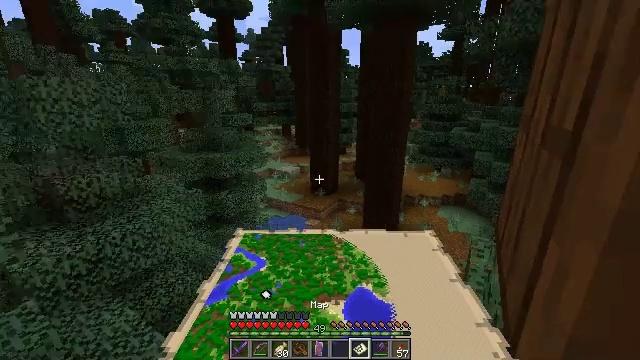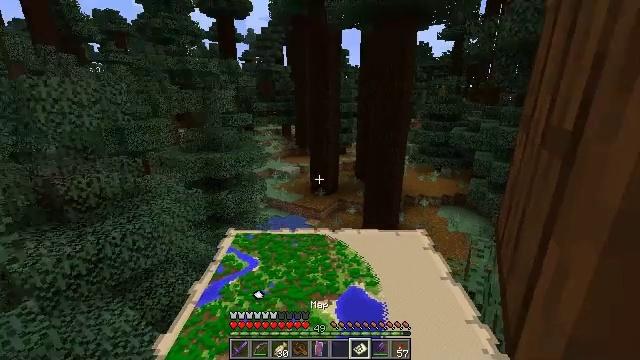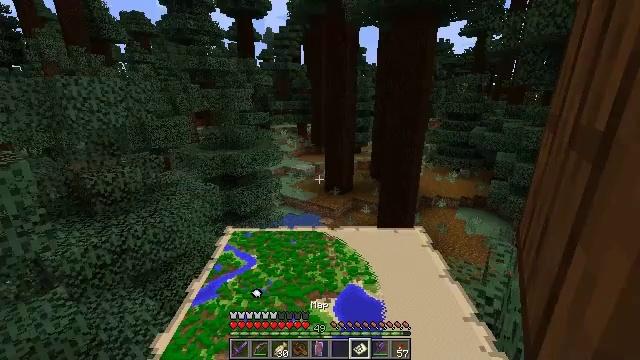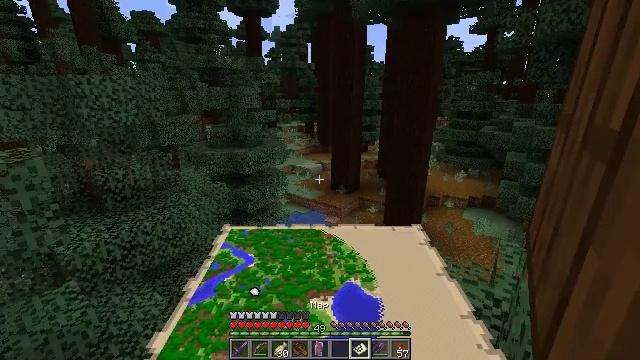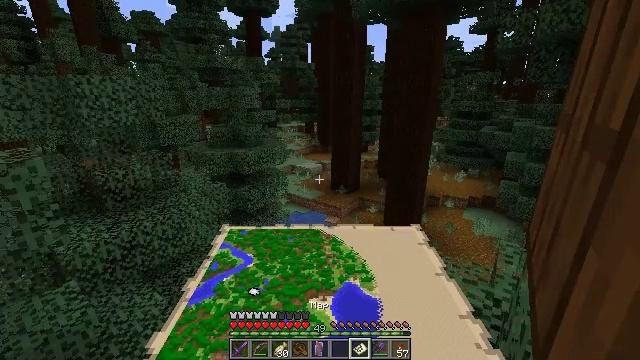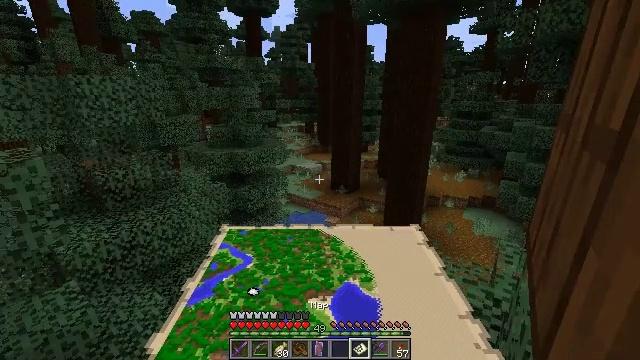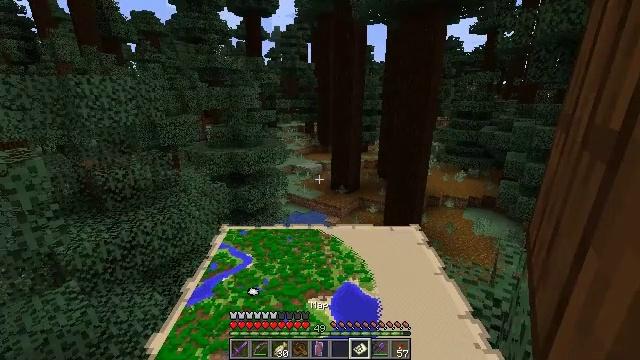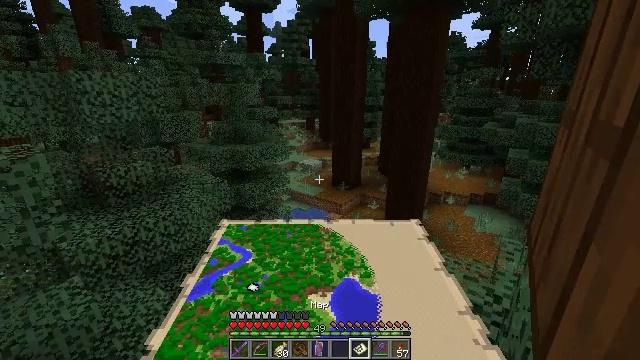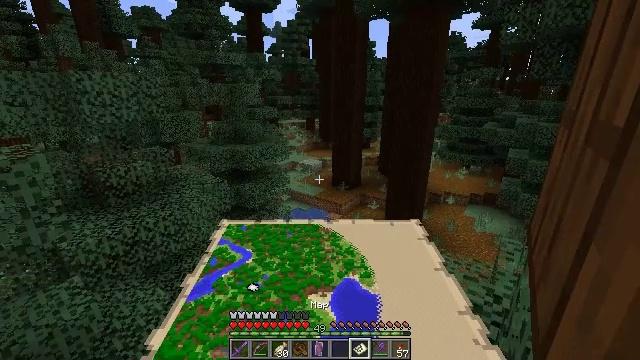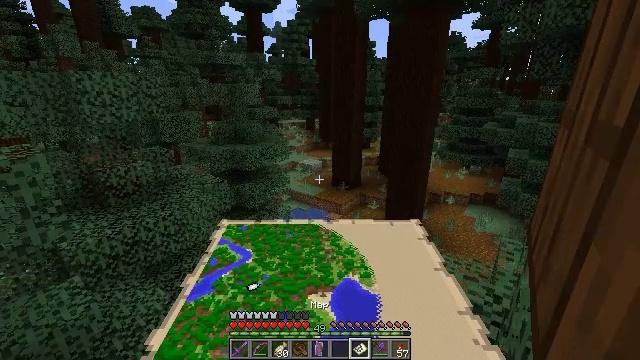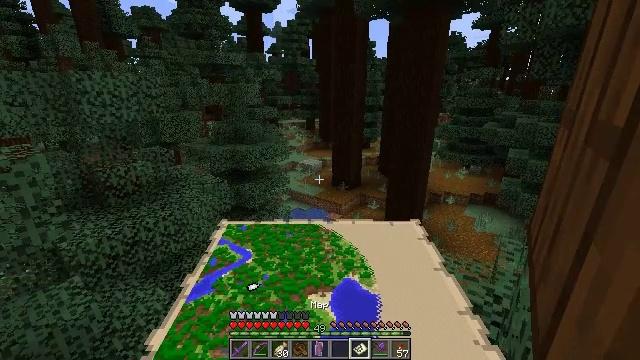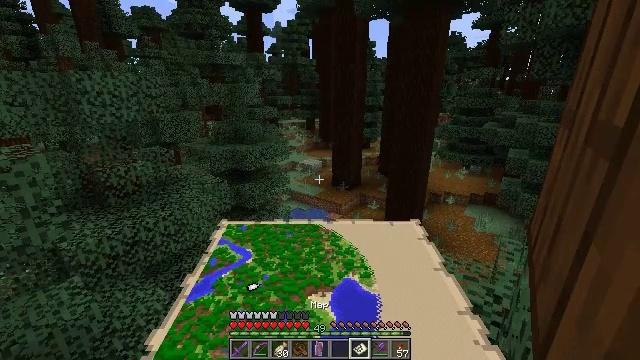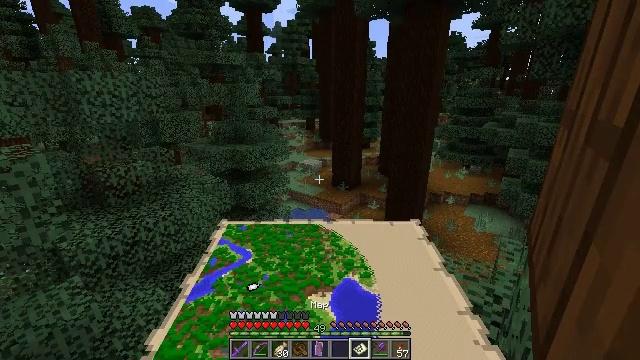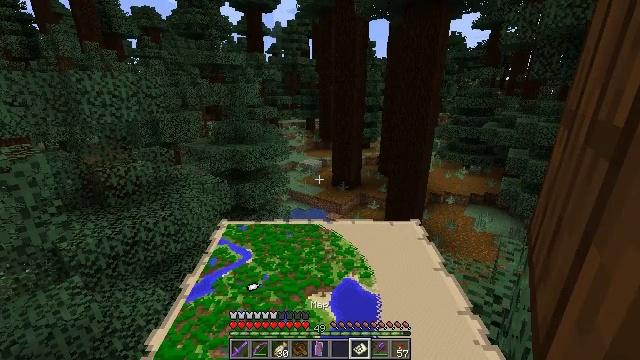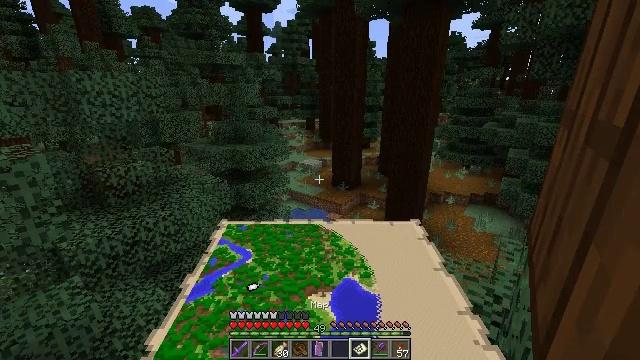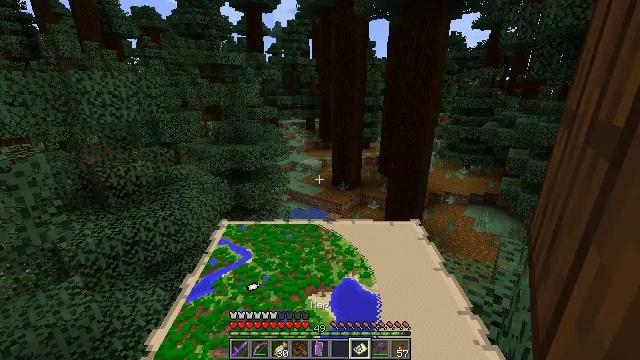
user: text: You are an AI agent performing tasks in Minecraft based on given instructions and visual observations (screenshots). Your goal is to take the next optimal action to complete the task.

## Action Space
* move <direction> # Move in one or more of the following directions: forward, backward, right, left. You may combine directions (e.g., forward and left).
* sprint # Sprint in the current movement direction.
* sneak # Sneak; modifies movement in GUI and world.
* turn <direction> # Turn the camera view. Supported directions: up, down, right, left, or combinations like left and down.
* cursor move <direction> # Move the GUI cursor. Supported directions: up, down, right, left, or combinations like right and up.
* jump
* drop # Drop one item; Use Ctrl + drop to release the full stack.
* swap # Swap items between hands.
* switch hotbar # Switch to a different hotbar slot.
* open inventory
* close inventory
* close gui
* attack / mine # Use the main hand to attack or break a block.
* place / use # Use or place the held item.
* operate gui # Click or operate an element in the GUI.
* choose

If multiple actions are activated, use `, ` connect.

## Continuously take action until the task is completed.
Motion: motion action
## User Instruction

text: Left click on the cartography table to mine it.
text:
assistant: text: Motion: no_op
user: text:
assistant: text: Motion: turn left
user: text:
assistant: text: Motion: turn left
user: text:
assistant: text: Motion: no_op
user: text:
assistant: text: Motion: no_op
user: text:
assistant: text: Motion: no_op
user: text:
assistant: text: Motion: no_op
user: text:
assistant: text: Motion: no_op
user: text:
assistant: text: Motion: no_op
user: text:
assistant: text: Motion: no_op
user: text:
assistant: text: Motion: no_op
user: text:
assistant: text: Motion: no_op
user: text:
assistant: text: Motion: no_op
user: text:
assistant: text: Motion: no_op
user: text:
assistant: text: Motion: no_op
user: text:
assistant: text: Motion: no_op
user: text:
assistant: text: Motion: no_op
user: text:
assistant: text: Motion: no_op
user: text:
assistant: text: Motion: no_op
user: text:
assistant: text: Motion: no_op
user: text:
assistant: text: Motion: no_op
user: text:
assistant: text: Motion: no_op
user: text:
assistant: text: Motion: no_op
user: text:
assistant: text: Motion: no_op
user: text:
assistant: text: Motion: no_op
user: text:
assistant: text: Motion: turn right and down
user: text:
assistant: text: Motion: no_op
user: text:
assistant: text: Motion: no_op
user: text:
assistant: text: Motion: turn right
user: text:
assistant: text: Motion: turn right